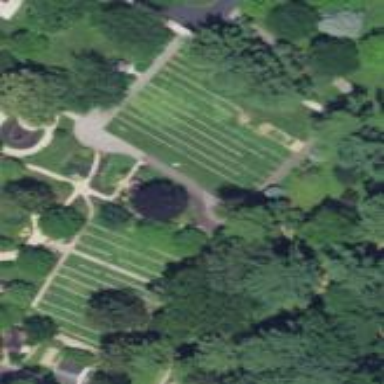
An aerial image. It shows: Cemetery.